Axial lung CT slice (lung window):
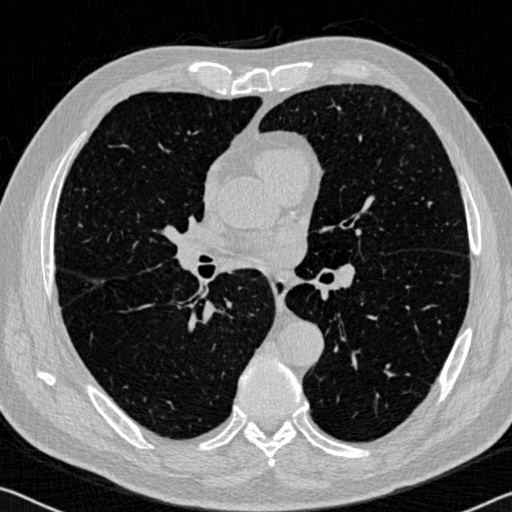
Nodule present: no